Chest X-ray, AP view. Patient: 29 years old, sex M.
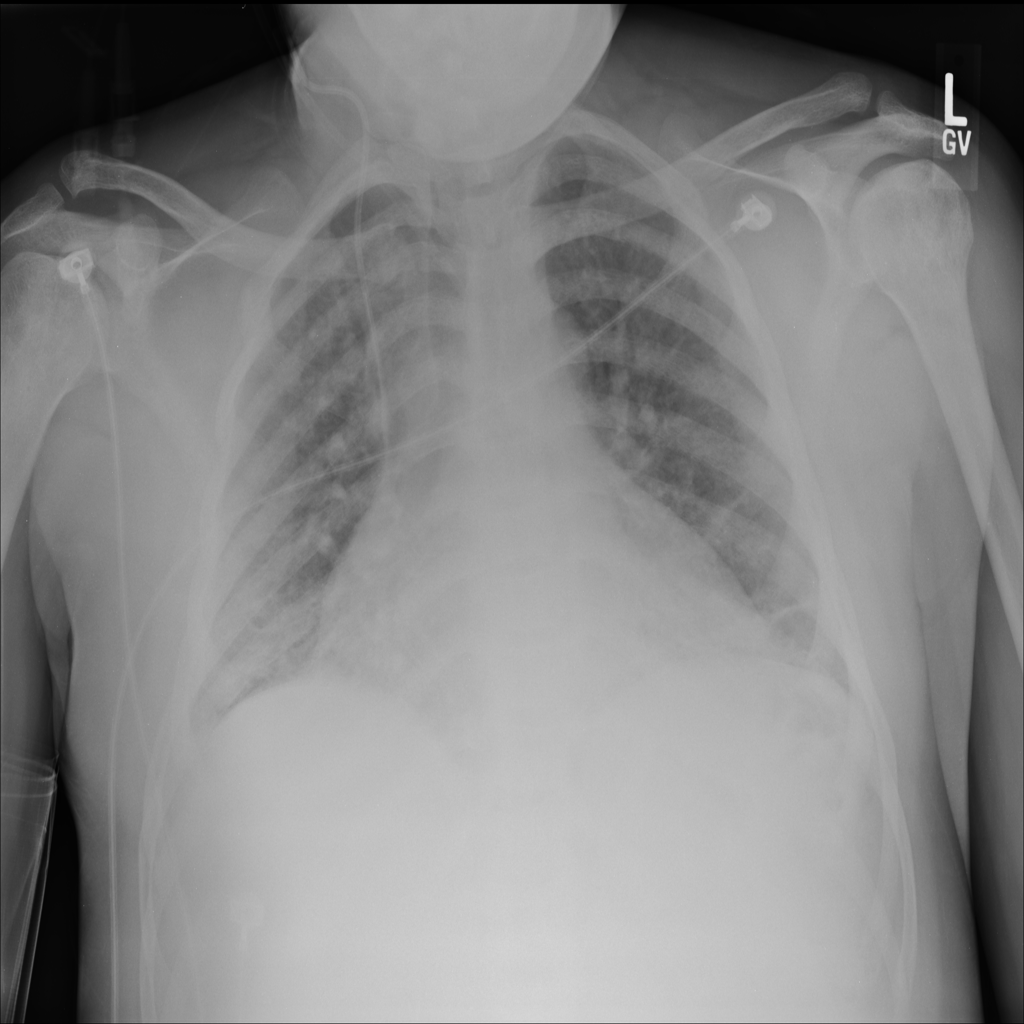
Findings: No Finding